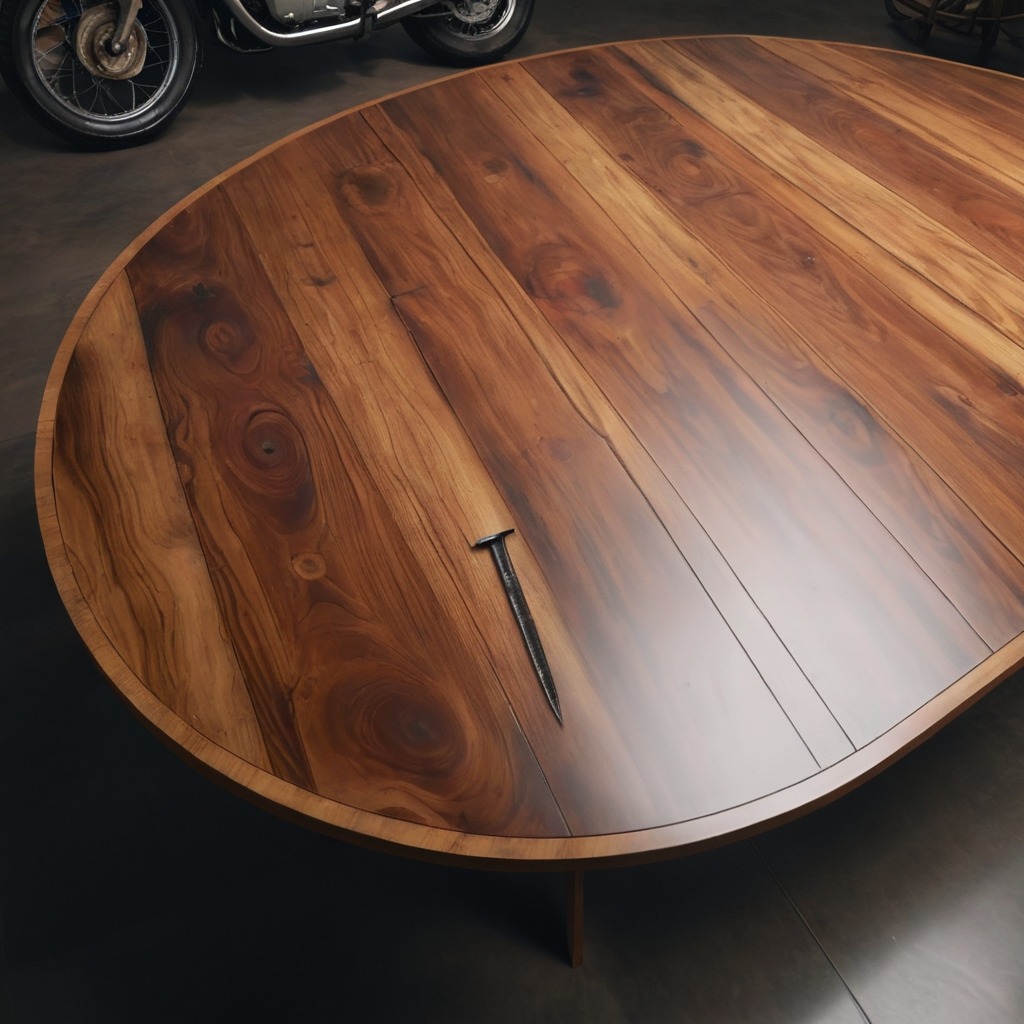
An iron nail lies on an oil-spilled wooden table in a vintage motorcycle garage.